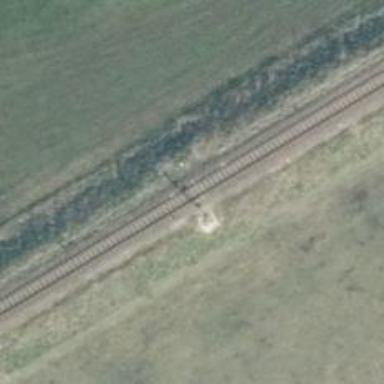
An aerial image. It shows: Light railway signal with light crossing form.